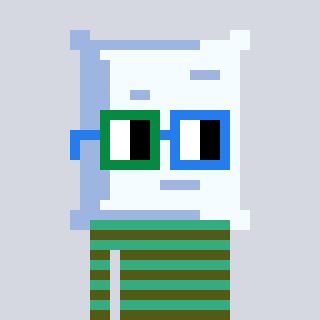
a pixel art character with square green and blue glasses, a pillow-shaped head and a teal-colored body on a cool background